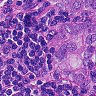
Metastatic tissue present: yes